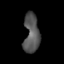
Tissue: skin
Cell type: Others
Senescence score: 0.8094
Nuclear area (px): 598
Mean DAPI intensity: 84.59